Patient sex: M
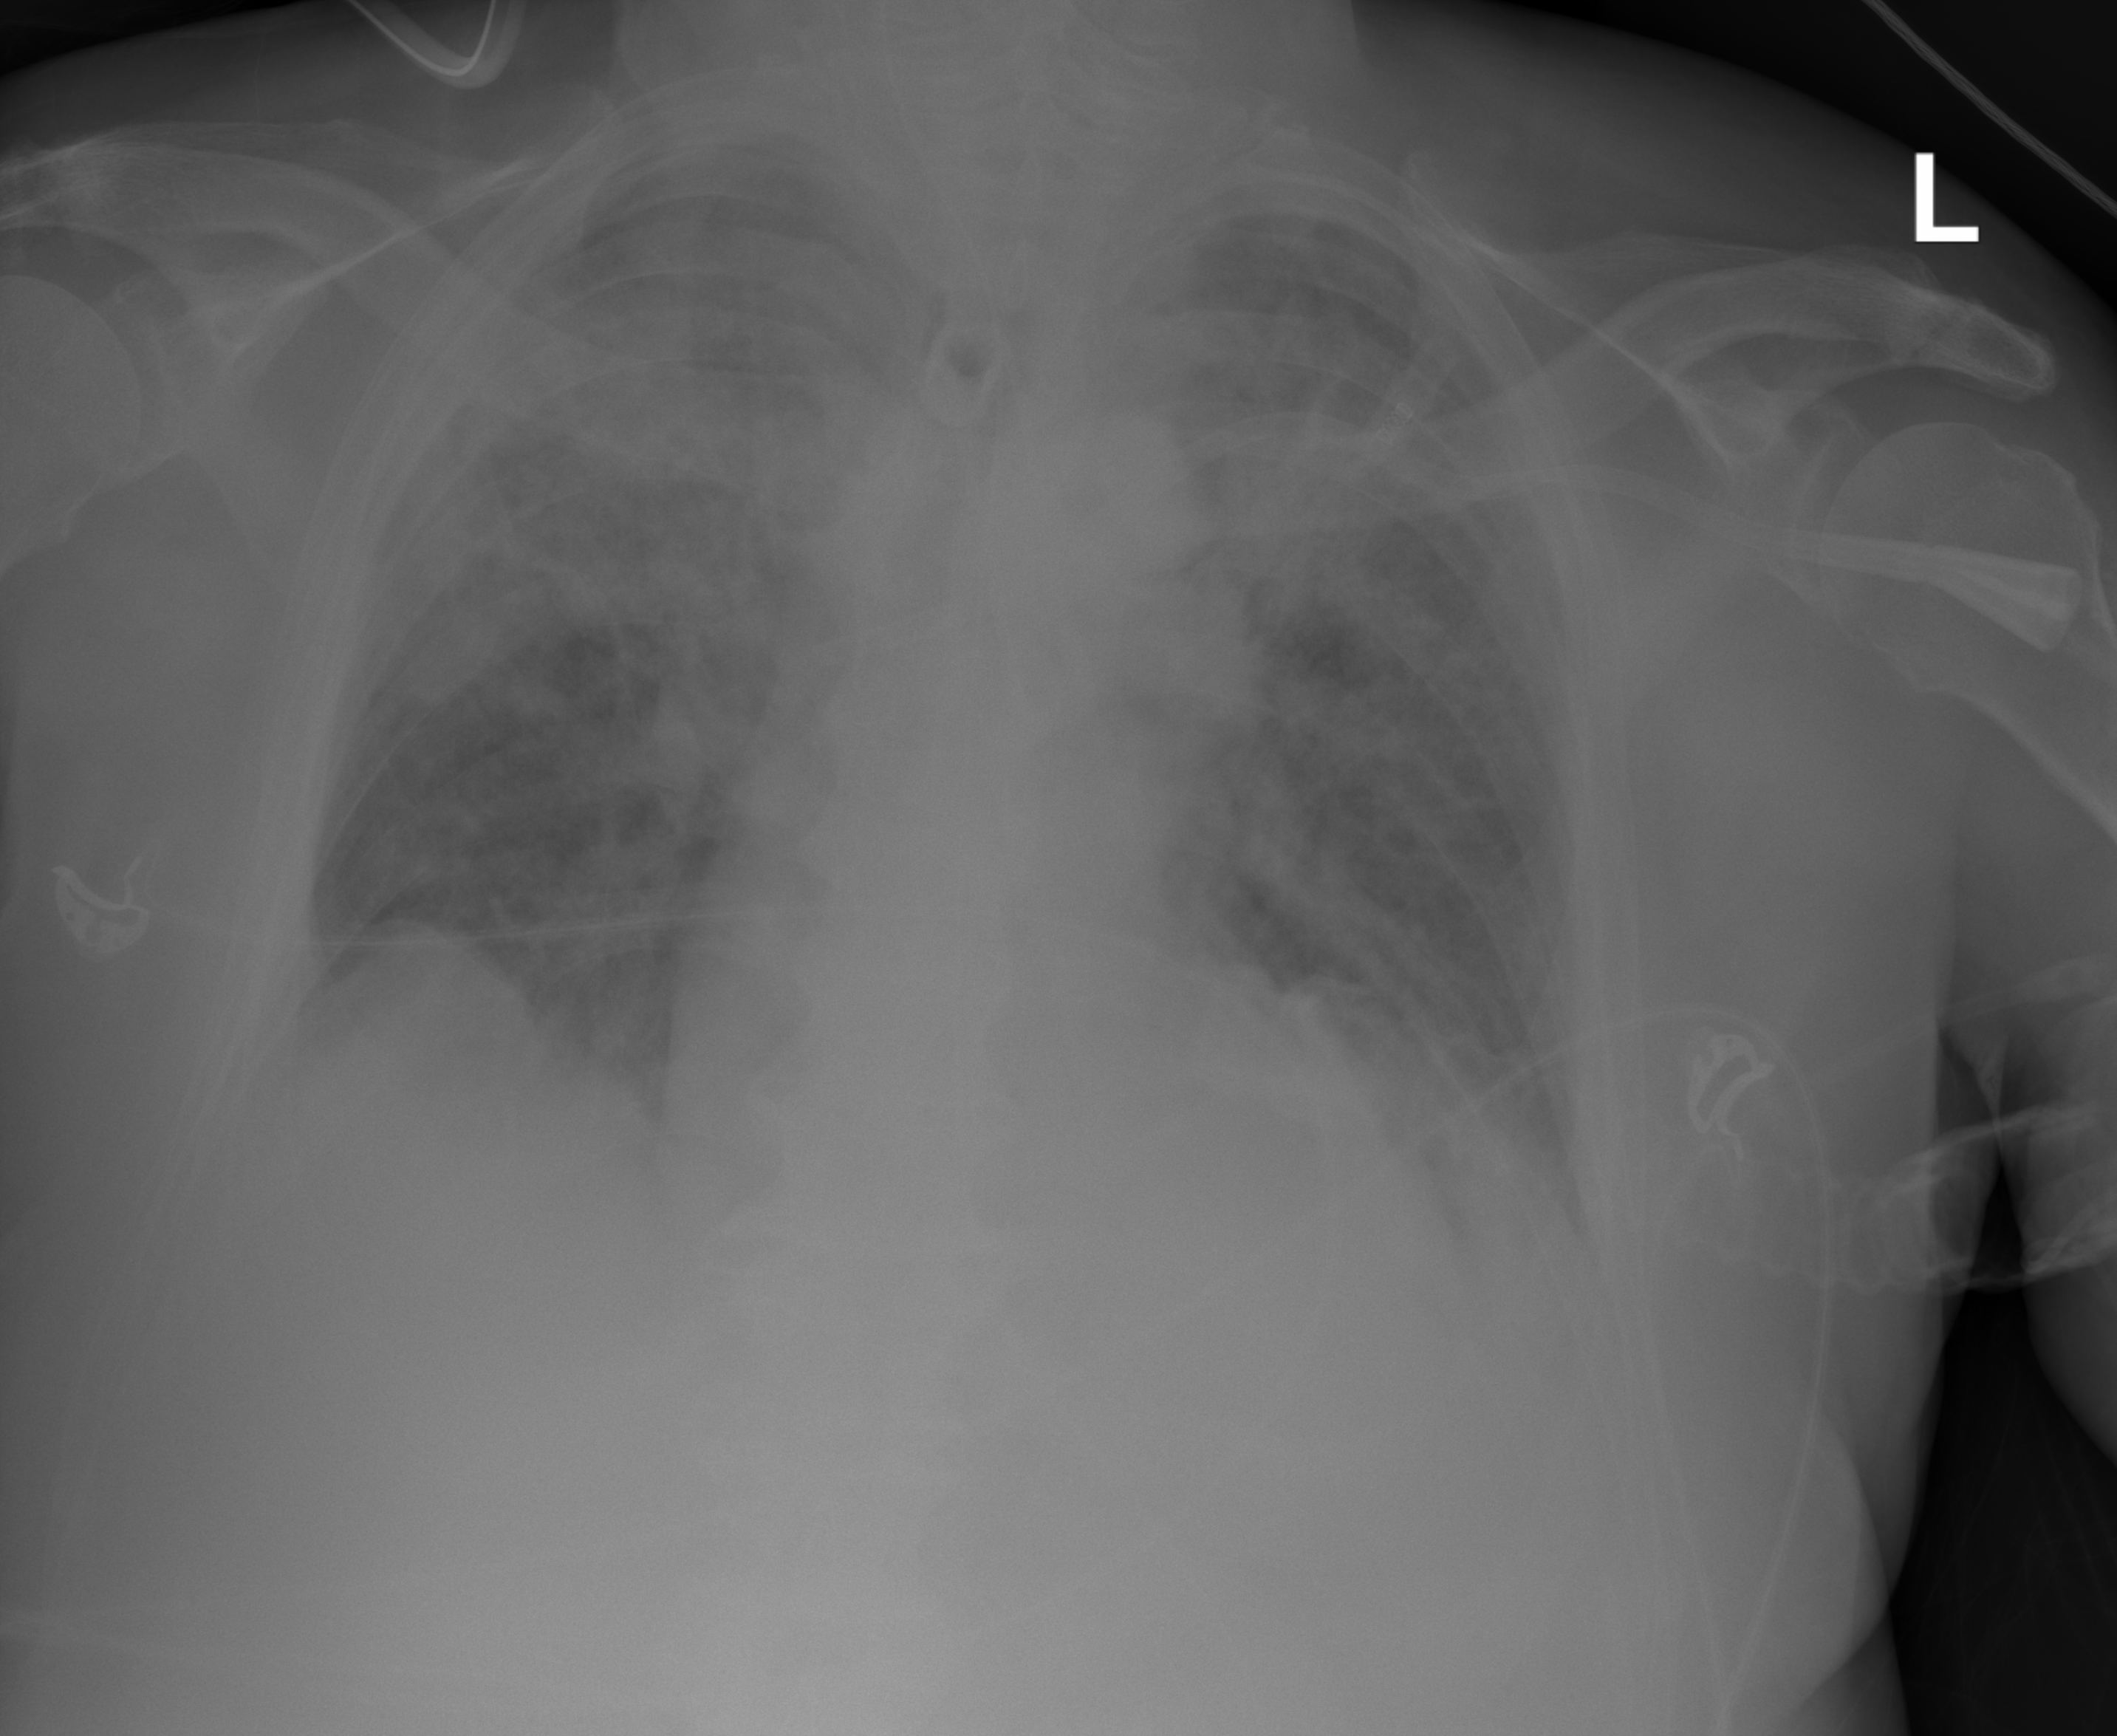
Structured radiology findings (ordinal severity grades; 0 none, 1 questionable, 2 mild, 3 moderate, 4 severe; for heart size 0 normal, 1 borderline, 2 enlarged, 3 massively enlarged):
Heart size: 2
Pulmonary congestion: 2
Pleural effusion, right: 0
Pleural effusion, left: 1
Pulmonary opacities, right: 4
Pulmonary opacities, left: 3
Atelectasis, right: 0
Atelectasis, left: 0